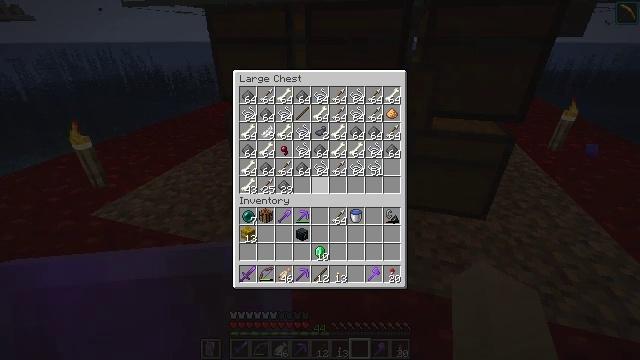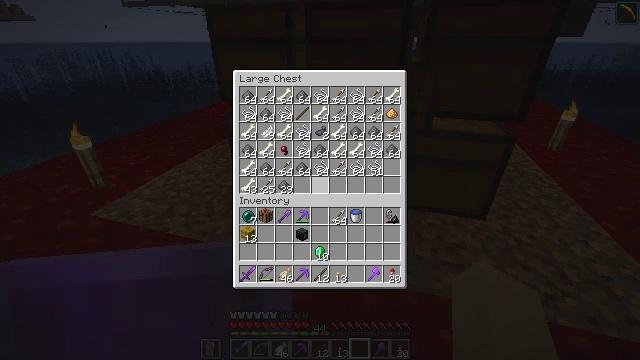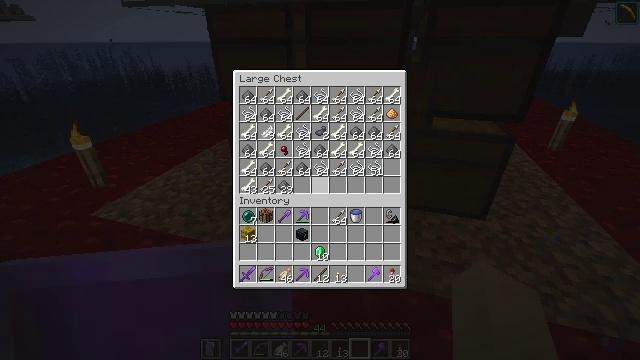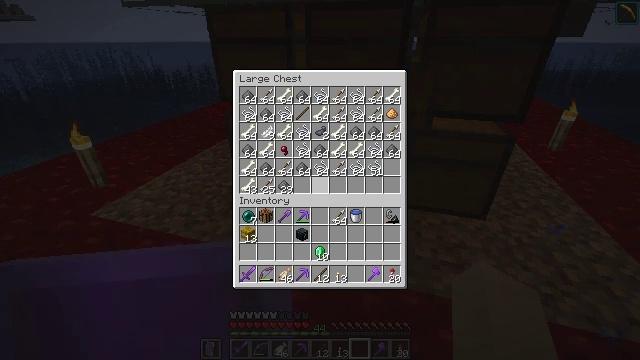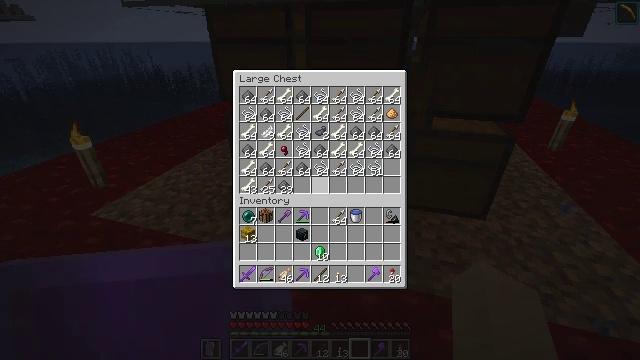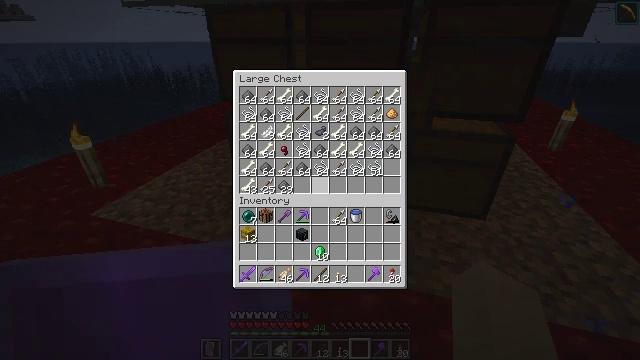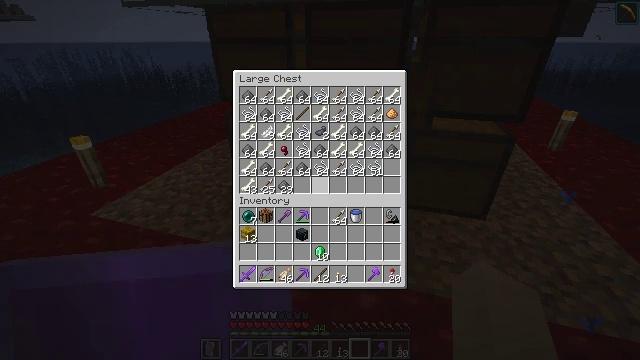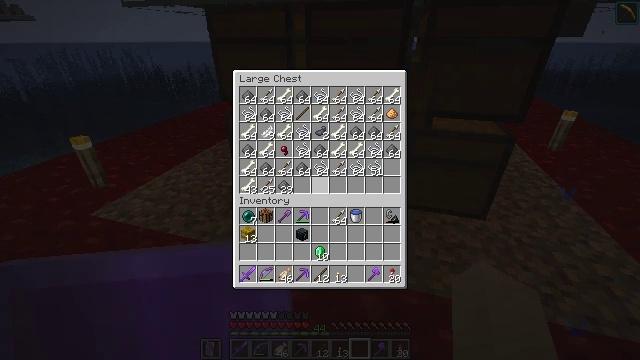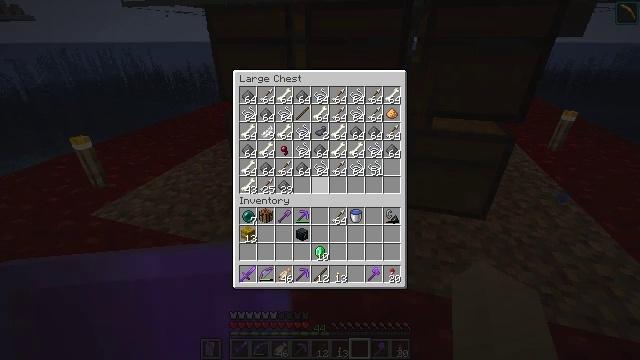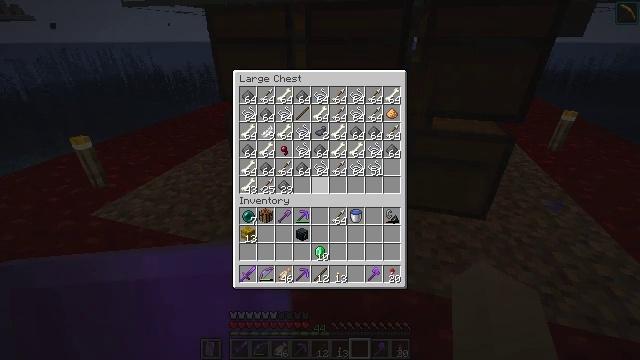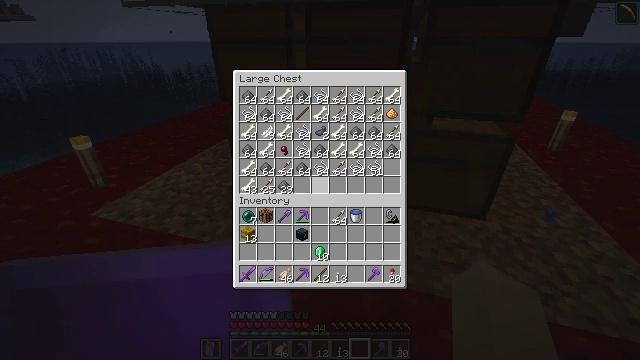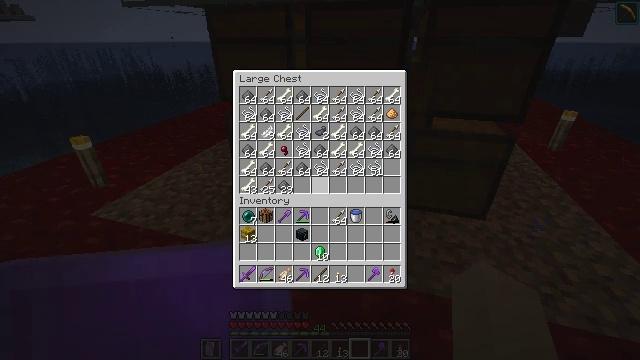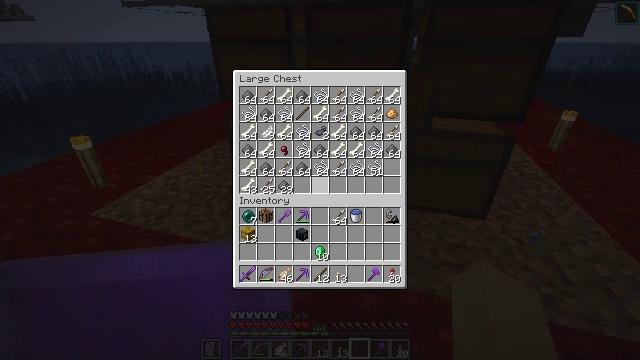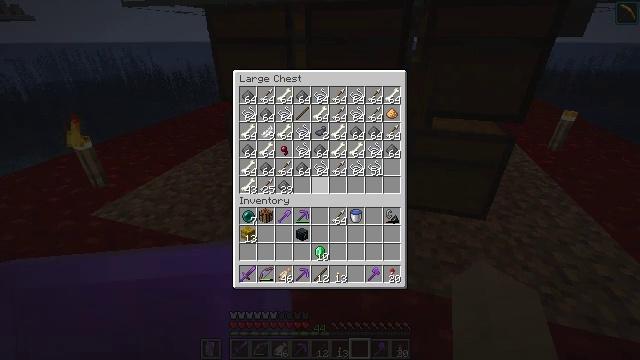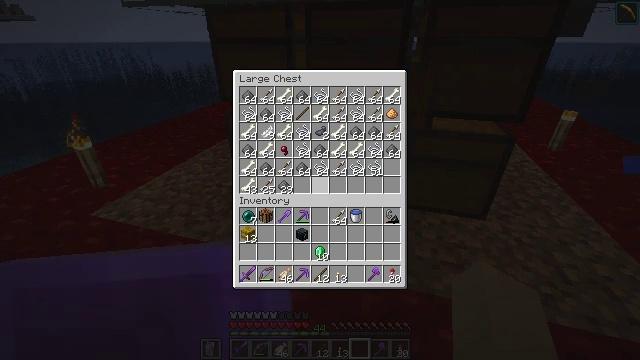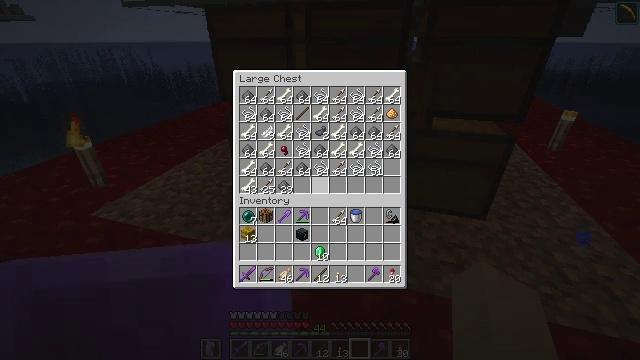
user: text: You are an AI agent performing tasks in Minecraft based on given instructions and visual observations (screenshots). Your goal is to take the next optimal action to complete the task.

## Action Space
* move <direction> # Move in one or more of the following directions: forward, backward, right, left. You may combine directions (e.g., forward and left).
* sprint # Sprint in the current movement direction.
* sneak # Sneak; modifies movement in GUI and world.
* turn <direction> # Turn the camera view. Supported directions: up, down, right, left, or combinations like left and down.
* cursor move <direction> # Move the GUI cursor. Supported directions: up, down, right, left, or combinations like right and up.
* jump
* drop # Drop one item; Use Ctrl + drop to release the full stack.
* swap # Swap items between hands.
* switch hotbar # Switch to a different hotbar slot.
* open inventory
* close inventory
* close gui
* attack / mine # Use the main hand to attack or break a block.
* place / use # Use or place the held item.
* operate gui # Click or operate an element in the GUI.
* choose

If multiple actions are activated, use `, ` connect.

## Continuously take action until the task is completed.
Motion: motion action
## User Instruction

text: Turn string into white wool in the crafting table.
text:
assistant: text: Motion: no_op
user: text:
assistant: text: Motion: no_op
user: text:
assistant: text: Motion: no_op
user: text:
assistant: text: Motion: no_op
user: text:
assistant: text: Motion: no_op
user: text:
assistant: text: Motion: no_op
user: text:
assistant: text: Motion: no_op
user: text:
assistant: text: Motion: no_op
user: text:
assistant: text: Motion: no_op
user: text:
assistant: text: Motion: no_op
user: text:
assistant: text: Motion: no_op
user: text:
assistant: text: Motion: no_op
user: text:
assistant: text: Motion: no_op
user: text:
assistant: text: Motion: no_op
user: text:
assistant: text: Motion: no_op
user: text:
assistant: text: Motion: no_op
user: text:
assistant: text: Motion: no_op
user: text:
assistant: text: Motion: no_op
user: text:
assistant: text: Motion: no_op
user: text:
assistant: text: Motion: no_op
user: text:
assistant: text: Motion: no_op
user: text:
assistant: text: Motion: no_op
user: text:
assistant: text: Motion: no_op
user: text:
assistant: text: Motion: no_op
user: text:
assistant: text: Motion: no_op
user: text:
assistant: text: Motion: no_op
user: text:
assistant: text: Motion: no_op
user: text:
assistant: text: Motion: no_op
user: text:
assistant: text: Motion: no_op
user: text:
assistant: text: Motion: no_op